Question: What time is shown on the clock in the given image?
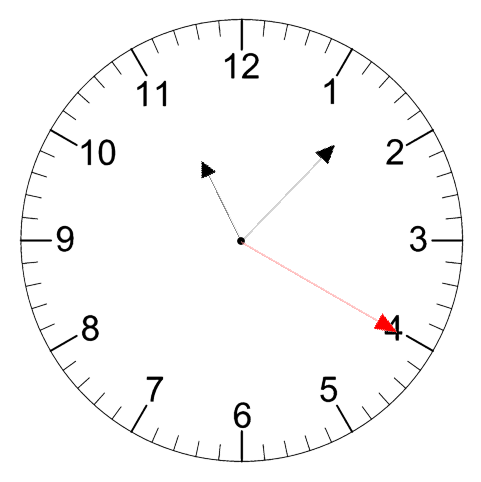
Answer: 11:07:20